Question: In Android Studio, there is a background color effect for some fields(e.g. View.SYSTEM_UI_FLAG_LAYOUT_STABLE, View.SYSTEM_UI_FLAG_FULLSCREEN).
Example:

When I put the mouse on it, the pop-up is displayed telling me that "Field requires API level xx (current min is xx)".
It's very usuful. So I can make some conditions for each Android OS version.
I've remove the effect by mistake. but I don't remember what item on setting is for it.
So, I really want to revive the background-color effect and the message pop-up for "Field requires API level xx (current min is xx).
Naturally, I can revive it by re-installing Android Stuido or resetting the IDE Setting to Default.
But I already made alot of changes on Android Studio Setting. and I don't want to lose it..
I've never found a item to revive it in Android Studio's setting.
please help me
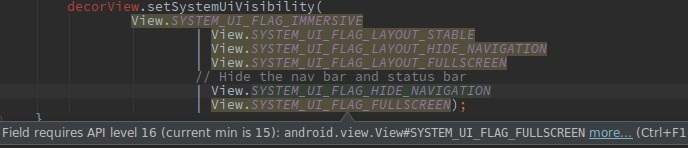
Answer: If you press Alt+Enter you'll see that it suggests '@SuppressLint("InlinedApi")' to disable the warning.
Doing a search for "inline" in the IntelliJ/Android Studio settings leads to this:
<URL>
Go to 'File > Settings > Editor > Inspections > Android > Lint > Correctness > Using inlined constants on older versions' (you can also search to find it). Here you can disable it by unchecking it; remember to click apply or OK to save it.
For reference, <URL> under the same location.
For changing the background color, click the severity spinner and click "edit severities". Click warning or create a new severity and set the color (the settings should make it easy to see). Reenabling is in the same location by checking the box or changing the severity level to warning or error for that matter.